Field crop: maize
Growth stage: 2
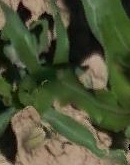
Species: maize